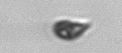
Label: Cryptophyta